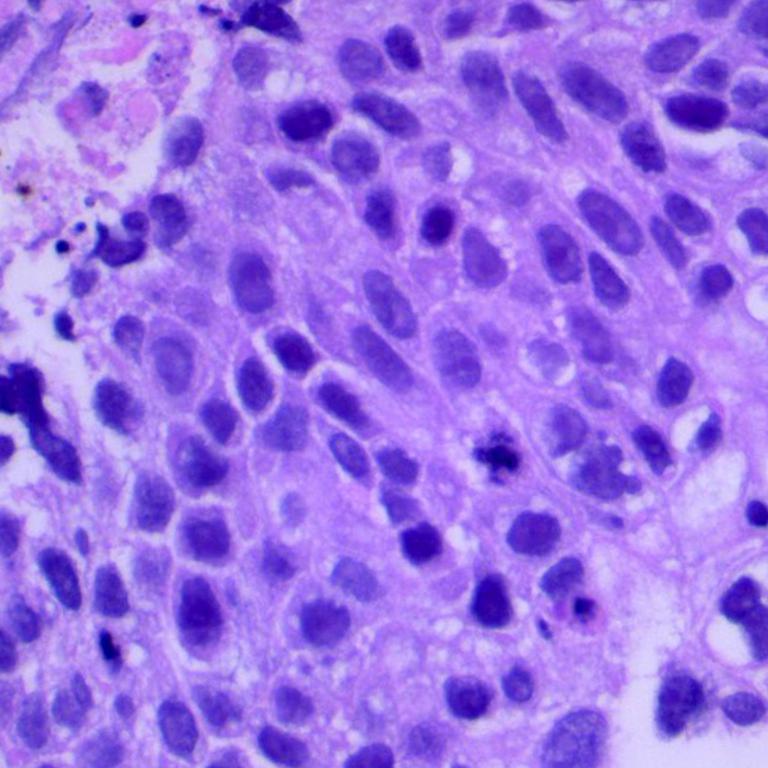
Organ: lung
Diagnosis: squamous carcinomas